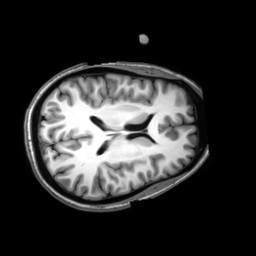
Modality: T1w
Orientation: axial
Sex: female
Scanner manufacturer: philips
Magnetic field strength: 3 T
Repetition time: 0.0123 s
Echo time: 0.003475 s